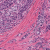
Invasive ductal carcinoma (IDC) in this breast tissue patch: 0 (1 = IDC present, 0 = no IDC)